Question: hi i want to make a menu on the side using iframe
below are my code, can anyone guide me, the display looks very weird.
'''
<!DOCTYPE html PUBLIC "-//W3C//DTD XHTML 1.0 Transitional//EN" "http://www.w3.org/TR/xhtml1/DTD/xhtml1-transitional.dtd">
<html xmlns="http://www.w3.org/1999/xhtml" lang="EN">
<head>
<meta http-equiv="Content-Type" content="text/html; charset=utf-8" />
<title>My Page</title>
<style type="text/css">
html
{
overflow: auto;
}
html, body, div, iframe
{
margin: 0px;
padding: 0px;
height: 100%;
border: none;
}
iframe
{
display: block;
width: 100%;
border: none;
overflow-y: auto;
overflow-x: hidden;
}
</style>
</head>
<table>
<tr>
<td>
This is the Menu
</h2>
<br>
<!--
#######################
the links to the iframe use the iframe name as the TARGET
####################### -->
<a href="http://archive.ncsa.illinois.edu/primer.html" target="iframe1">
Page 1
</a>
<br>
<a href="http://www.w3schools.com/cssref/pr_text_color.asp" target="iframe1">
Page 2
</a>
<br>
<a href="http://www.w3schools.com/colors/colors_picker.asp" target="iframe1">
Page 3
</a>
<br>
</td>
<td width="150" valign="left">
<p align="right">
<body>
<iframe id="tree" name="iframe1" src="http://www.agoogleaday.com/#date=2012-03-27" frameborder="0" marginheight="0" marginwidth="0" width="100%" height="100%" scrolling="no" allowTransparency="true"</iframe>
</tr>
</table>
</body>
</html>
'''
the output of this code look like this

the menu looks ok, but the content are very small, how do i make it fill all the window?
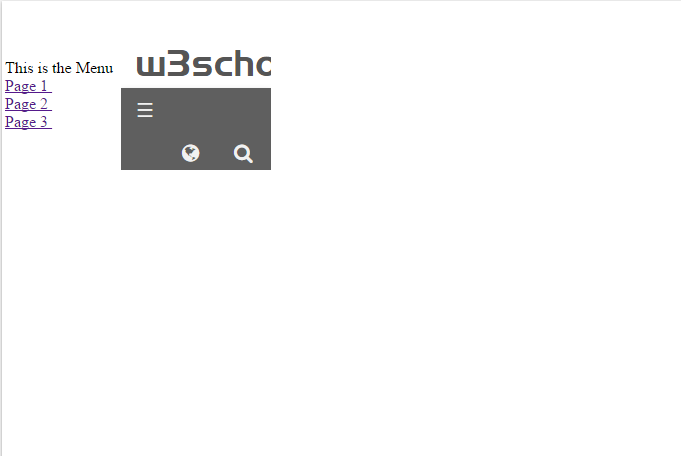
Answer: I am not sure what are you looking for but you can increase width and height of iframe
'''
html
{
overflow: auto;
}
html, body, div, iframe
{
margin: 0px;
padding: 0px;
height: 100%;
border: none;
}
iframe
{
display: block;
width: 100%;
border: none;
overflow-y: auto;
overflow-x: hidden;
height:800px;
}
table{
width:100%;
table-layout:fixe;
}
'''
'''
<!DOCTYPE html PUBLIC "-//W3C//DTD XHTML 1.0 Transitional//EN" "http://www.w3.org/TR/xhtml1/DTD/xhtml1-transitional.dtd">
<html xmlns="http://www.w3.org/1999/xhtml" lang="EN">
<head>
<meta http-equiv="Content-Type" content="text/html; charset=utf-8" />
<title>My Page</title>
</head>
<table>
<tr>
<td style="width:20%;">
This is the Menu
<br>
<!--
#######################
the links to the iframe use the iframe name as the TARGET
####################### -->
<a href="http://archive.ncsa.illinois.edu/primer.html" target="iframe1">
Page 1
</a>
<br>
<a href="http://www.w3schools.com/cssref/pr_text_color.asp" target="iframe1">
Page 2
</a>
<br>
<a href="http://www.w3schools.com/colors/colors_picker.asp" target="iframe1">
Page 3
</a>
<br>
</td>
<td style="width:80%;">
<iframe id="tree" name="iframe1" src="http://www.agoogleaday.com/#date=2012-03-27" scrolling="no" allowTransparency="true"</iframe>
</tr>
</table>
</body>
</html>
'''